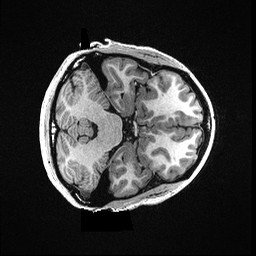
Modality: T1w
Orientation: axial
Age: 36
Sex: female
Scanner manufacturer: ge
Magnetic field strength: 3 T
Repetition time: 0.006952 s
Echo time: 0.00292 s